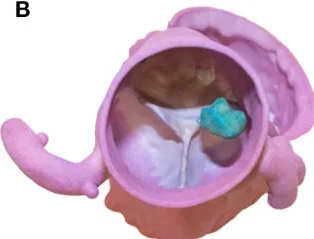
(A,B) 3D reconstructed and printed models of the mass.
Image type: radiology (ct)